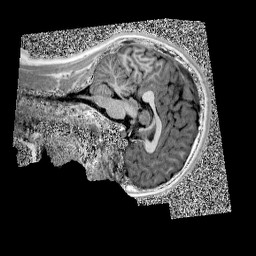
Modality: UNIT1
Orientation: sagittal
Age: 12
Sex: female
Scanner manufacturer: siemens
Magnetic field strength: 3 T
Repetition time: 4 s
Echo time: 0.00299 s